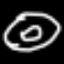
Label: donut